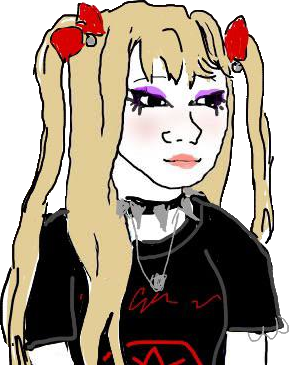
Label: 5_Trad_Wife